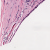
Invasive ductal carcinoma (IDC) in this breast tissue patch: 1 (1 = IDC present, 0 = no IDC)